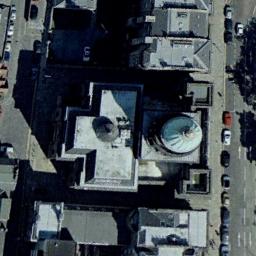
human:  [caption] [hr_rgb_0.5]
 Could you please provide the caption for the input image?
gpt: This is a church, Built of yellow and brown bricks .

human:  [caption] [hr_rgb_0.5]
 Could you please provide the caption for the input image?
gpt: There is a church next to the road .

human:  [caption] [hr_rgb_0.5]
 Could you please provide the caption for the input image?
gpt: A cathedral with a gray roof, The main house in the middle of the church has a round roof, There are many trees and parked vehicles around the church .

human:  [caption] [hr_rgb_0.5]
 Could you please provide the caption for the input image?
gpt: The church with two circular pointed domes and the rest of the church has a cross-shaped roof .

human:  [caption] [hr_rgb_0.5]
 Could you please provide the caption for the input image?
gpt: There are many cars on the road near the church .